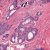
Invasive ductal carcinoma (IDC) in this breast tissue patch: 1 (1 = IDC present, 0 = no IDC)